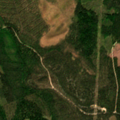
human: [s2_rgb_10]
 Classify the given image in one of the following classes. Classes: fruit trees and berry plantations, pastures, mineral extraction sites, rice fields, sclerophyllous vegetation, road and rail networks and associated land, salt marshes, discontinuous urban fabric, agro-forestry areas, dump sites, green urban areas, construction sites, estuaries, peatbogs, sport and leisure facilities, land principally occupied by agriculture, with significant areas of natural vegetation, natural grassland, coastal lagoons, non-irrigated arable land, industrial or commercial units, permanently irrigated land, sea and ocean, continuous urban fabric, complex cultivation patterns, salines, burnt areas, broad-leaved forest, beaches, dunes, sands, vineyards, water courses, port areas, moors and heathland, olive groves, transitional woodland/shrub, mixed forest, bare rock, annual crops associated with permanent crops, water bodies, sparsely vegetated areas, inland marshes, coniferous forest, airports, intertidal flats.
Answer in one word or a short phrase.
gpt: coniferous forest, transitional woodland/shrub